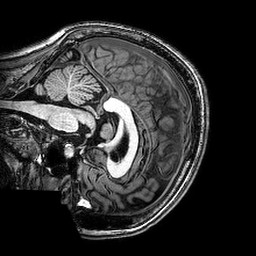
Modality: T1w
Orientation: sagittal
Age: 21
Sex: female
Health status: healthy
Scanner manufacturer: philips
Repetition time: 0.008205 s
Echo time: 0.00377 s